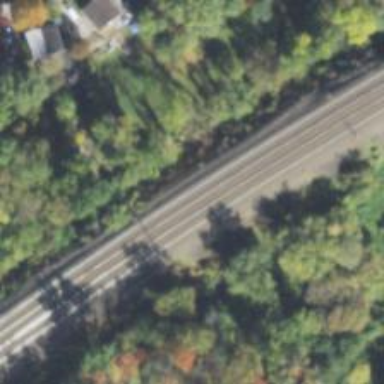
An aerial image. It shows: Railway with electrified contact lines.